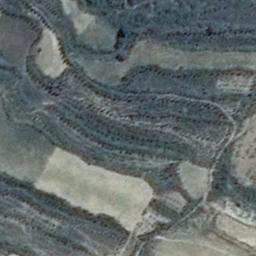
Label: terrace